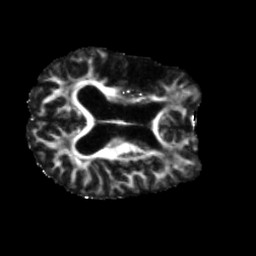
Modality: FA
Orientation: axial
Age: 71
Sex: male
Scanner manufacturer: siemens
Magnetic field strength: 3 T
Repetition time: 5.47 s
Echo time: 0.0854 s